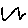
Label: zigzag